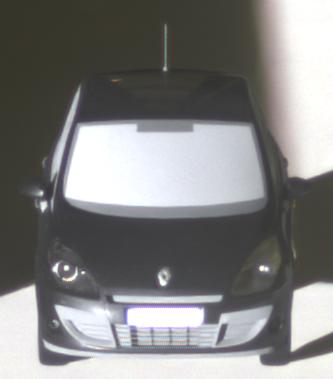
Make: Renault
Model: Scénic 1.6 16V 110
Detailed model: Scénic (III)
Model produced from: 2009/06
Model produced until: 2010/08
Doors: 5
Color: black
Road condition: dry road
Daytime: night
Contrast: high contrast